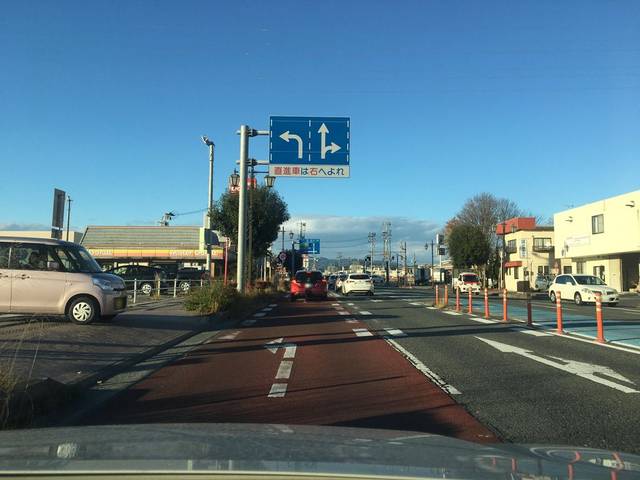
Region: Japan
Coordinates: 37.045, 140.901